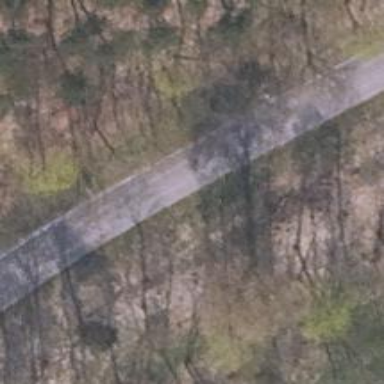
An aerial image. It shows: Secondary road with asphalt surface.